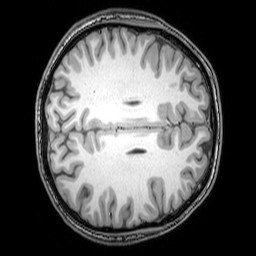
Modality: T1w
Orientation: axial
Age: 23
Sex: male
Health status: healthy
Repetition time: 0.081 s
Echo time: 0.037 s